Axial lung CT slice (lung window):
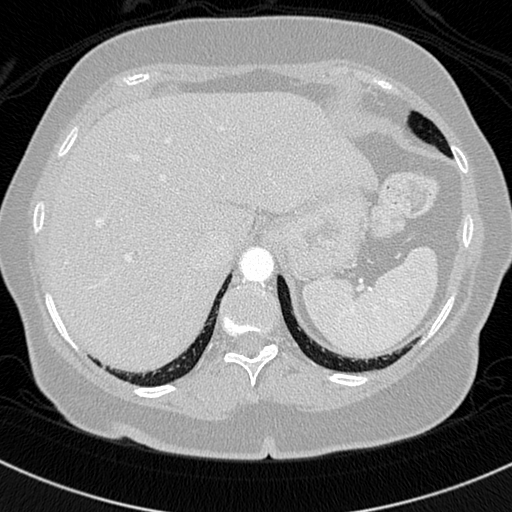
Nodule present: no